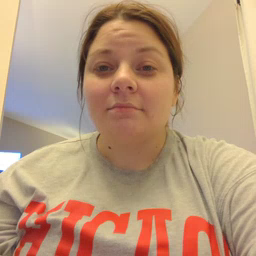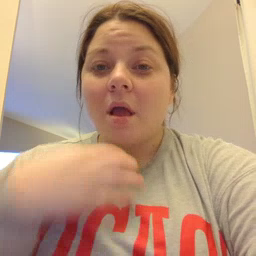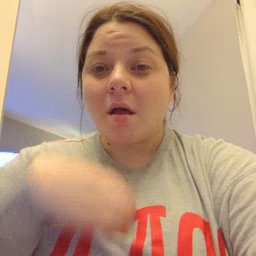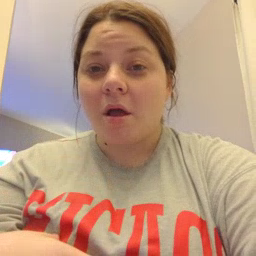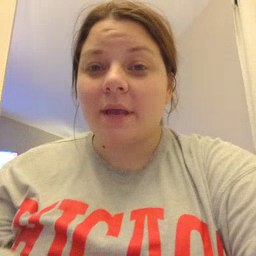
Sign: hungry